Field crop: maize
Growth stage: 2
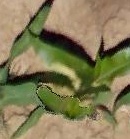
Species: maize